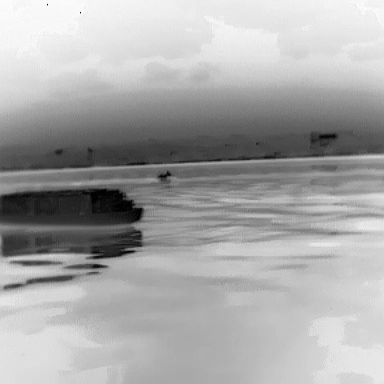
There is a fishing_boat in the infrared image.